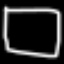
Label: square